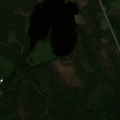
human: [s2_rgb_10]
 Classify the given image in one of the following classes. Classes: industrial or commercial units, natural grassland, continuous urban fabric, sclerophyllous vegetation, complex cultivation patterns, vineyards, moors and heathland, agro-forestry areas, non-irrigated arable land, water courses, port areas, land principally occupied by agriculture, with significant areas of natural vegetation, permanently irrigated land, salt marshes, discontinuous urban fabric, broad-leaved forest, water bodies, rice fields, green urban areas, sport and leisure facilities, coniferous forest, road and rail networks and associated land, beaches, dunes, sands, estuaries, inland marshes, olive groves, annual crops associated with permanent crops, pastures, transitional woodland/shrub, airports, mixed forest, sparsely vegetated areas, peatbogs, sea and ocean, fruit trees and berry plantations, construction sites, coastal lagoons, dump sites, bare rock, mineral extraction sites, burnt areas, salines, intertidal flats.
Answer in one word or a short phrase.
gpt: coniferous forest, mixed forest, transitional woodland/shrub, water bodies